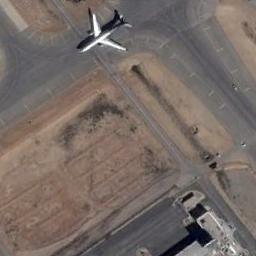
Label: airplane